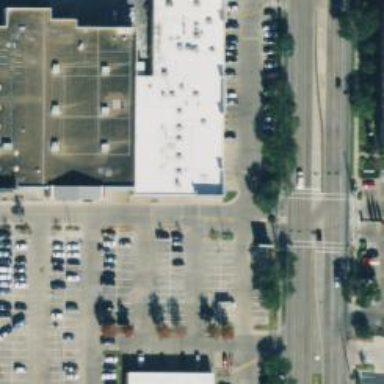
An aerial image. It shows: Parking space.